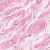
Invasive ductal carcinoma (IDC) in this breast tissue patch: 0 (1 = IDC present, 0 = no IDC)